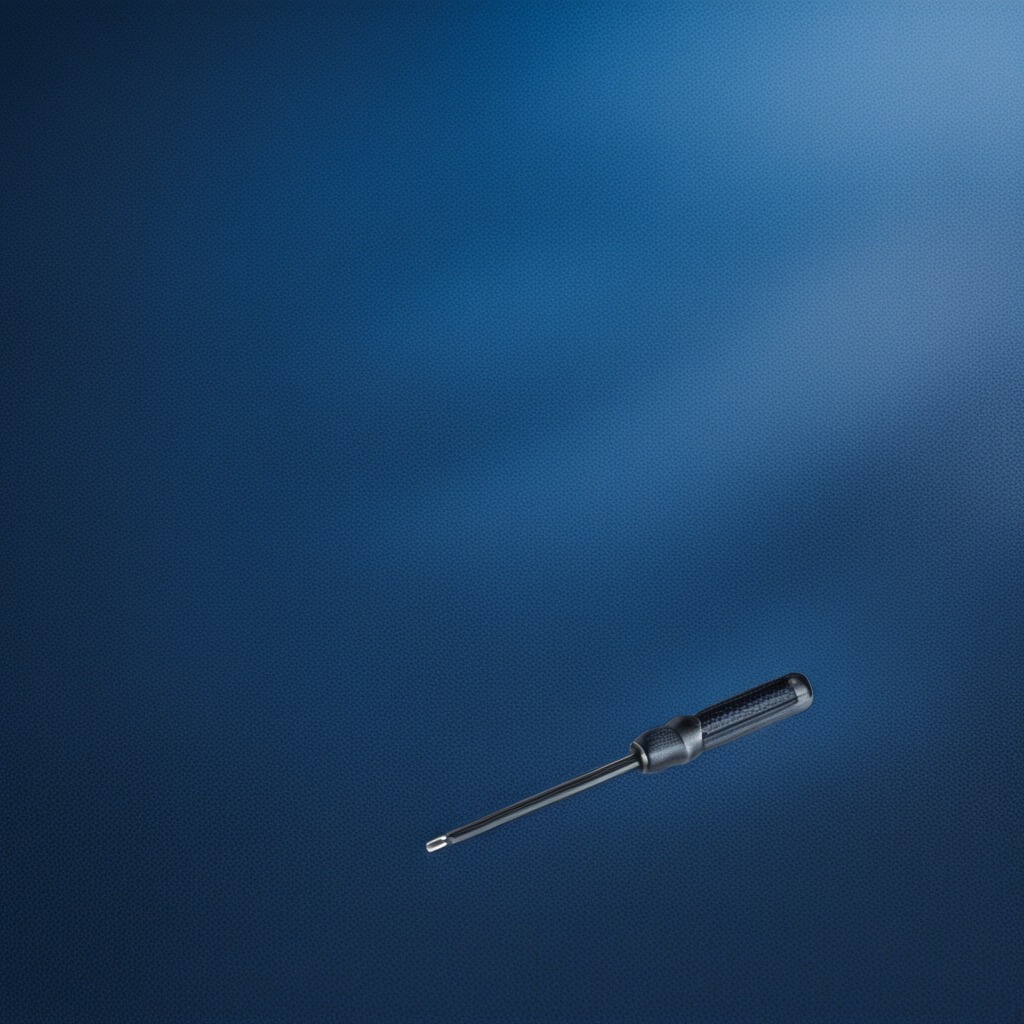
A screwdriver lies on the clean granite tabletop inside a workshop under bright overhead lighting crisp shadows high clarity worn but beneath the mat.